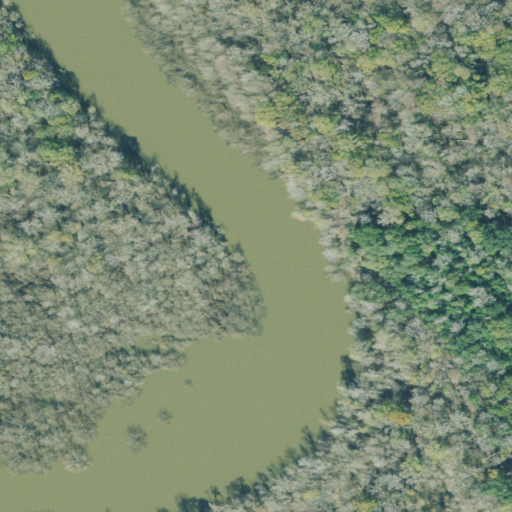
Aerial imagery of cape in Georgia named Box Point containing woody wetlands, open water, and herbaceous wetlands